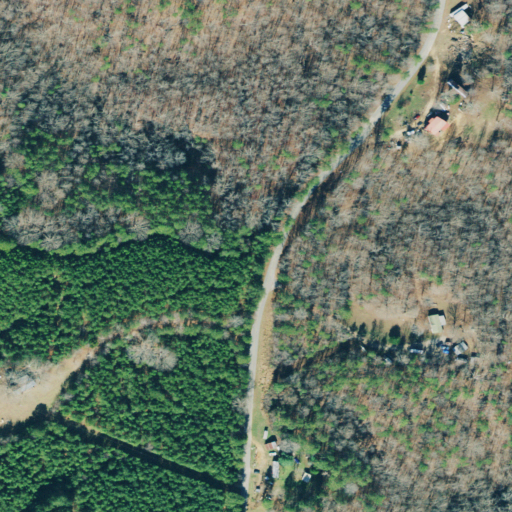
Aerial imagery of mountain in Georgia named Hightower Mountain containing deciduous forest, evergreen forest, open development, mixed forest, pasture, and low intensity development